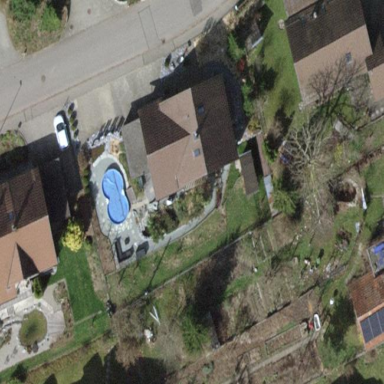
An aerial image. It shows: Detached building.